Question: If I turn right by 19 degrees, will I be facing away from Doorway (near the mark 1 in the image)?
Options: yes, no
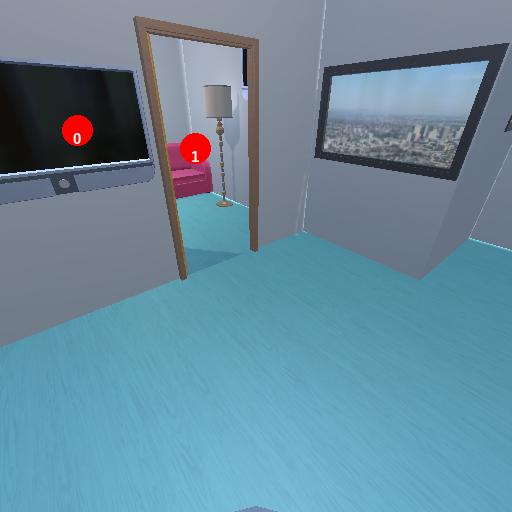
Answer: yes